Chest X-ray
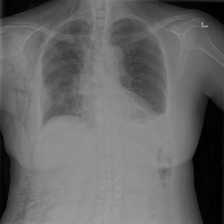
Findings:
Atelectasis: negative
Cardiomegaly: negative
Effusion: negative
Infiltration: negative
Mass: negative
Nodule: negative
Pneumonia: negative
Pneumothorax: negative
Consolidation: negative
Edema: negative
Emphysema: negative
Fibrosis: negative
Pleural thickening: negative
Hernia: negative